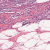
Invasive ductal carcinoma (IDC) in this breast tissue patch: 1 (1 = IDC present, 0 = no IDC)